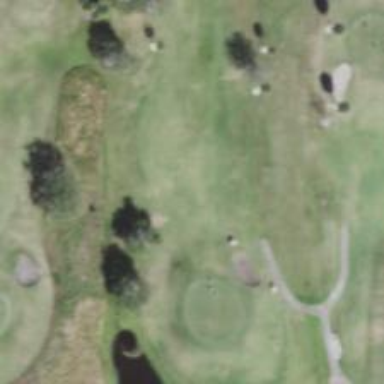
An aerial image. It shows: View of golf hole.